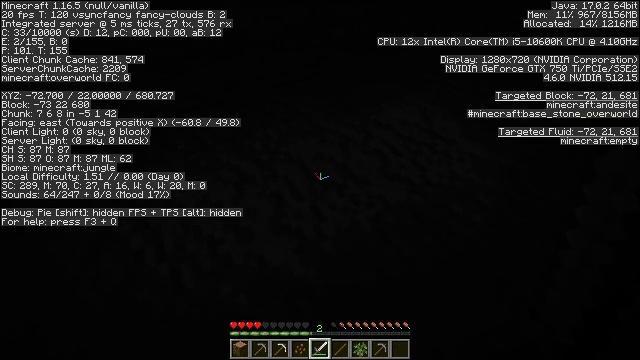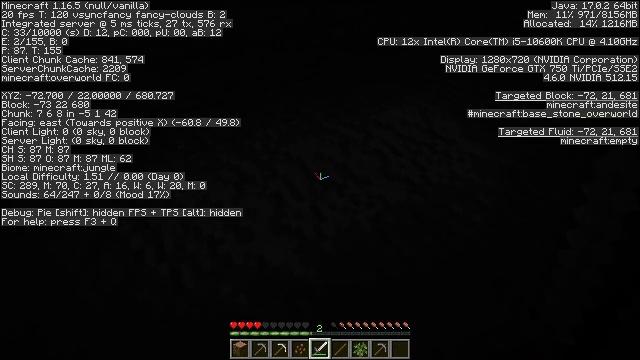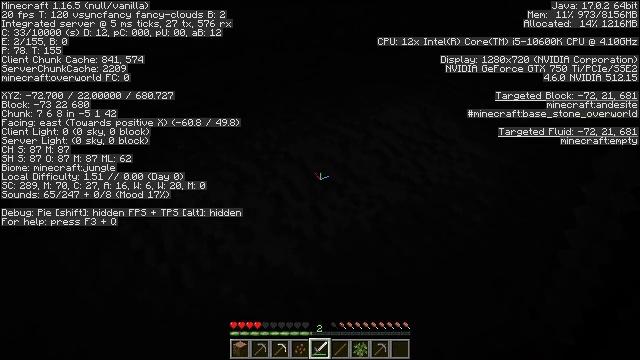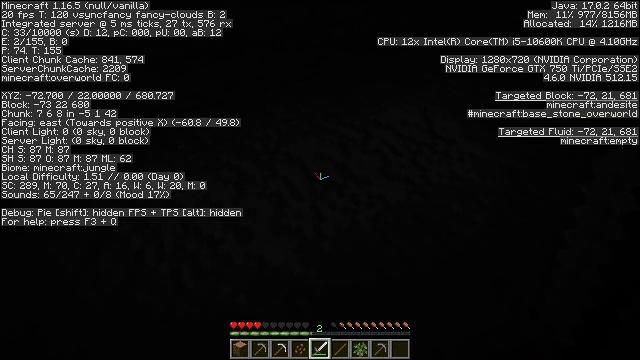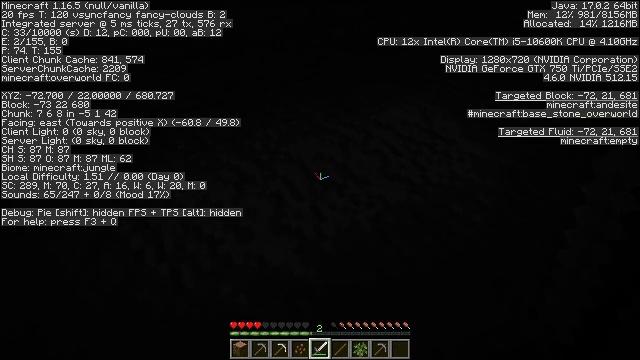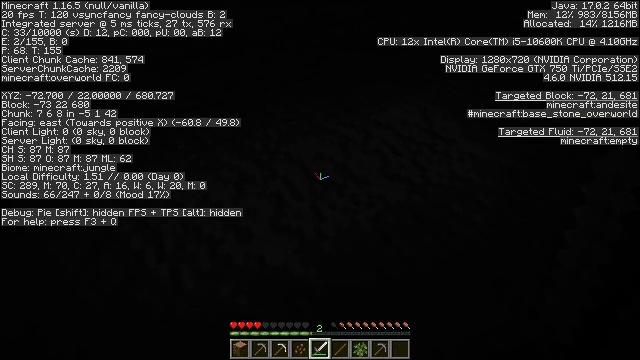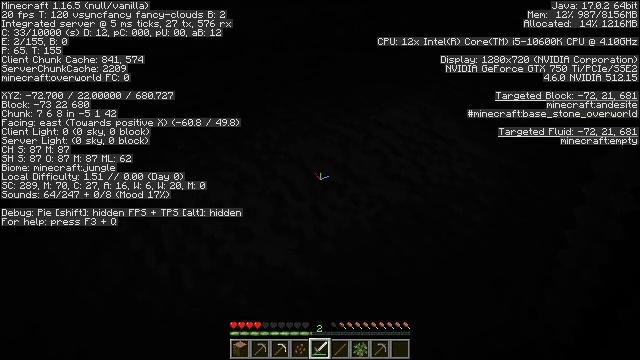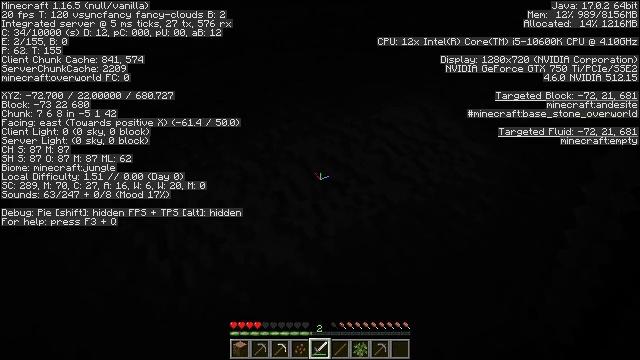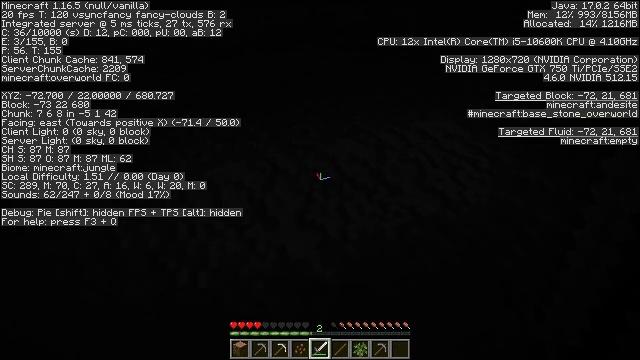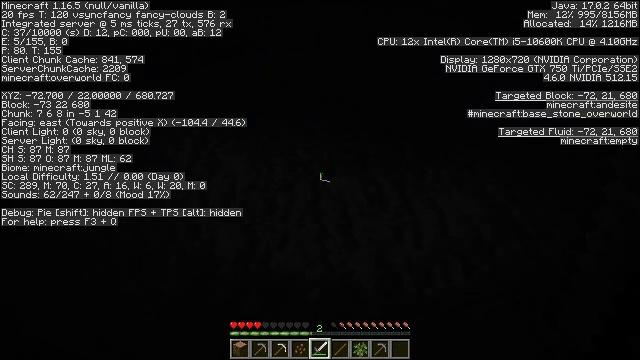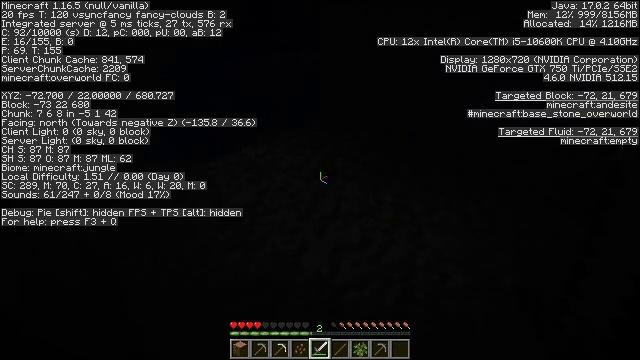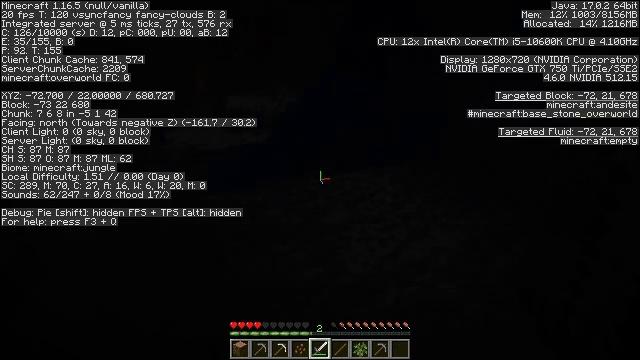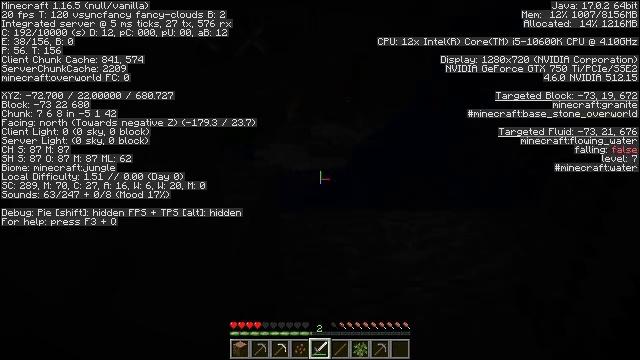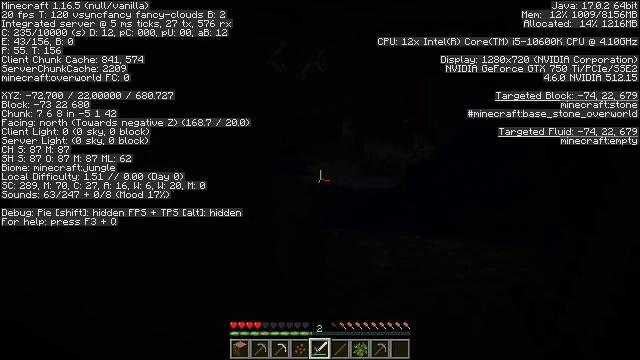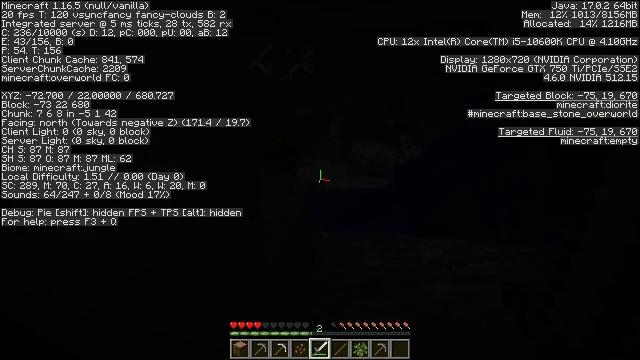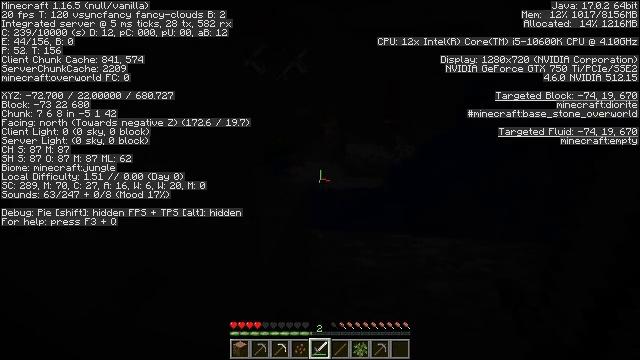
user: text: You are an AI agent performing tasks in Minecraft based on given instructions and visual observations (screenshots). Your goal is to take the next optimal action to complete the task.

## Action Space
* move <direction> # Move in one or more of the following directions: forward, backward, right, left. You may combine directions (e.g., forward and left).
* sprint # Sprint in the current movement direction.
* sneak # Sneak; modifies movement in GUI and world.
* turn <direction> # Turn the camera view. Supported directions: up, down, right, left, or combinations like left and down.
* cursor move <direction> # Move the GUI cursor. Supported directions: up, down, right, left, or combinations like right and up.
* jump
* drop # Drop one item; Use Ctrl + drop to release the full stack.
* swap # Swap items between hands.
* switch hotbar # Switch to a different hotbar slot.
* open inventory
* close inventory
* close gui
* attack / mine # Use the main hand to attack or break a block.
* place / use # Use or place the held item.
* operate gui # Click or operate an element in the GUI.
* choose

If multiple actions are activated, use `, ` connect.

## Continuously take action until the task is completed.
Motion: motion action
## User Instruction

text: Hunt the skeleton.
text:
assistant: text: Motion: no_op
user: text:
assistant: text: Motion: no_op
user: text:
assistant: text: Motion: no_op
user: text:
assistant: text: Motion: no_op
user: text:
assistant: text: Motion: no_op
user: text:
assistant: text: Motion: no_op
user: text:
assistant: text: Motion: no_op
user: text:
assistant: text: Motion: turn left
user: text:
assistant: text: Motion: turn left and up
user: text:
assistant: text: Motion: turn left and up
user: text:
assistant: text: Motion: turn left and up
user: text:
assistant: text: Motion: turn left and up
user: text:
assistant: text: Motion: turn left and up
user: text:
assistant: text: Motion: turn right
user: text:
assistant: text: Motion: turn right
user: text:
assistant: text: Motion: no_op
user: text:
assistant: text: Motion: no_op
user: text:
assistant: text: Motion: no_op
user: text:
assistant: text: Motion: no_op
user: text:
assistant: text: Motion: no_op
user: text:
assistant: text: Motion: turn right
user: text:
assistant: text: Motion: no_op
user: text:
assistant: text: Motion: turn left
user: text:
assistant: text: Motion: no_op
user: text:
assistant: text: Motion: move forward
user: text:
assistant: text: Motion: move forward
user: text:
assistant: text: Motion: move forward, turn left
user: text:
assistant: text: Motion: move forward, turn left
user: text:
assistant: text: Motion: turn left
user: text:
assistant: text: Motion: turn left